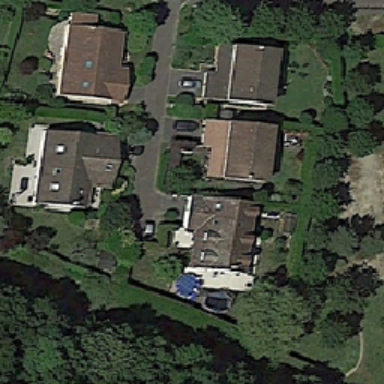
The house is surrounded by tall trees .